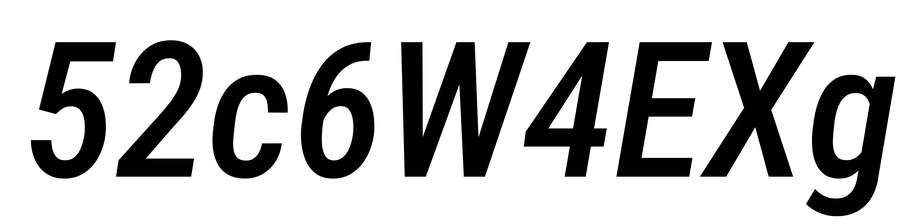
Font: Roboto-Italic_Condensed_Medium_Italic